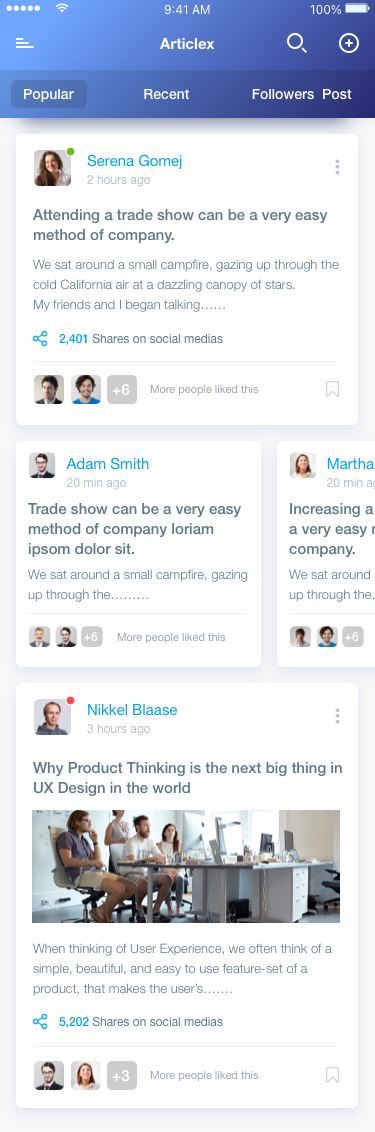
Text in this UI design:
Popular                  Recent                Followers  Post
Articlex
Attending a trade show can be a very easy method of company.
We sat around a small campfire, gazing up through the cold California air at a dazzling canopy of stars.
My friends and I began talking……
2,401 Shares on social medias
Serena Gomej
2 hours ago
More people liked this
+6
Trade show can be a very easy method of company loriam ipsom dolor sit.
We sat around a small campfire, gazing up through the………
Adam Smith
20 min ago
More people liked this
+6
Increasing a trade show can be a very easy method of company.
We sat around a small campfire, gazing up through the………
Martha Rojas
20 min ago
+6
Why Product Thinking is the next big thing in UX Design in the world
When thinking of User Experience, we often think of a simple, beautiful, and easy to use feature-set of a product, that makes the user’s…….
5,202 Shares on social medias
Nikkel Blaase
3 hours ago
More people liked this
+3